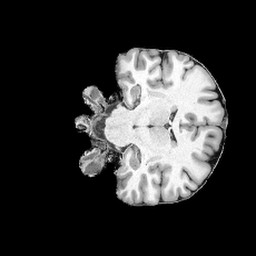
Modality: UNIT1
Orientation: coronal